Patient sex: M
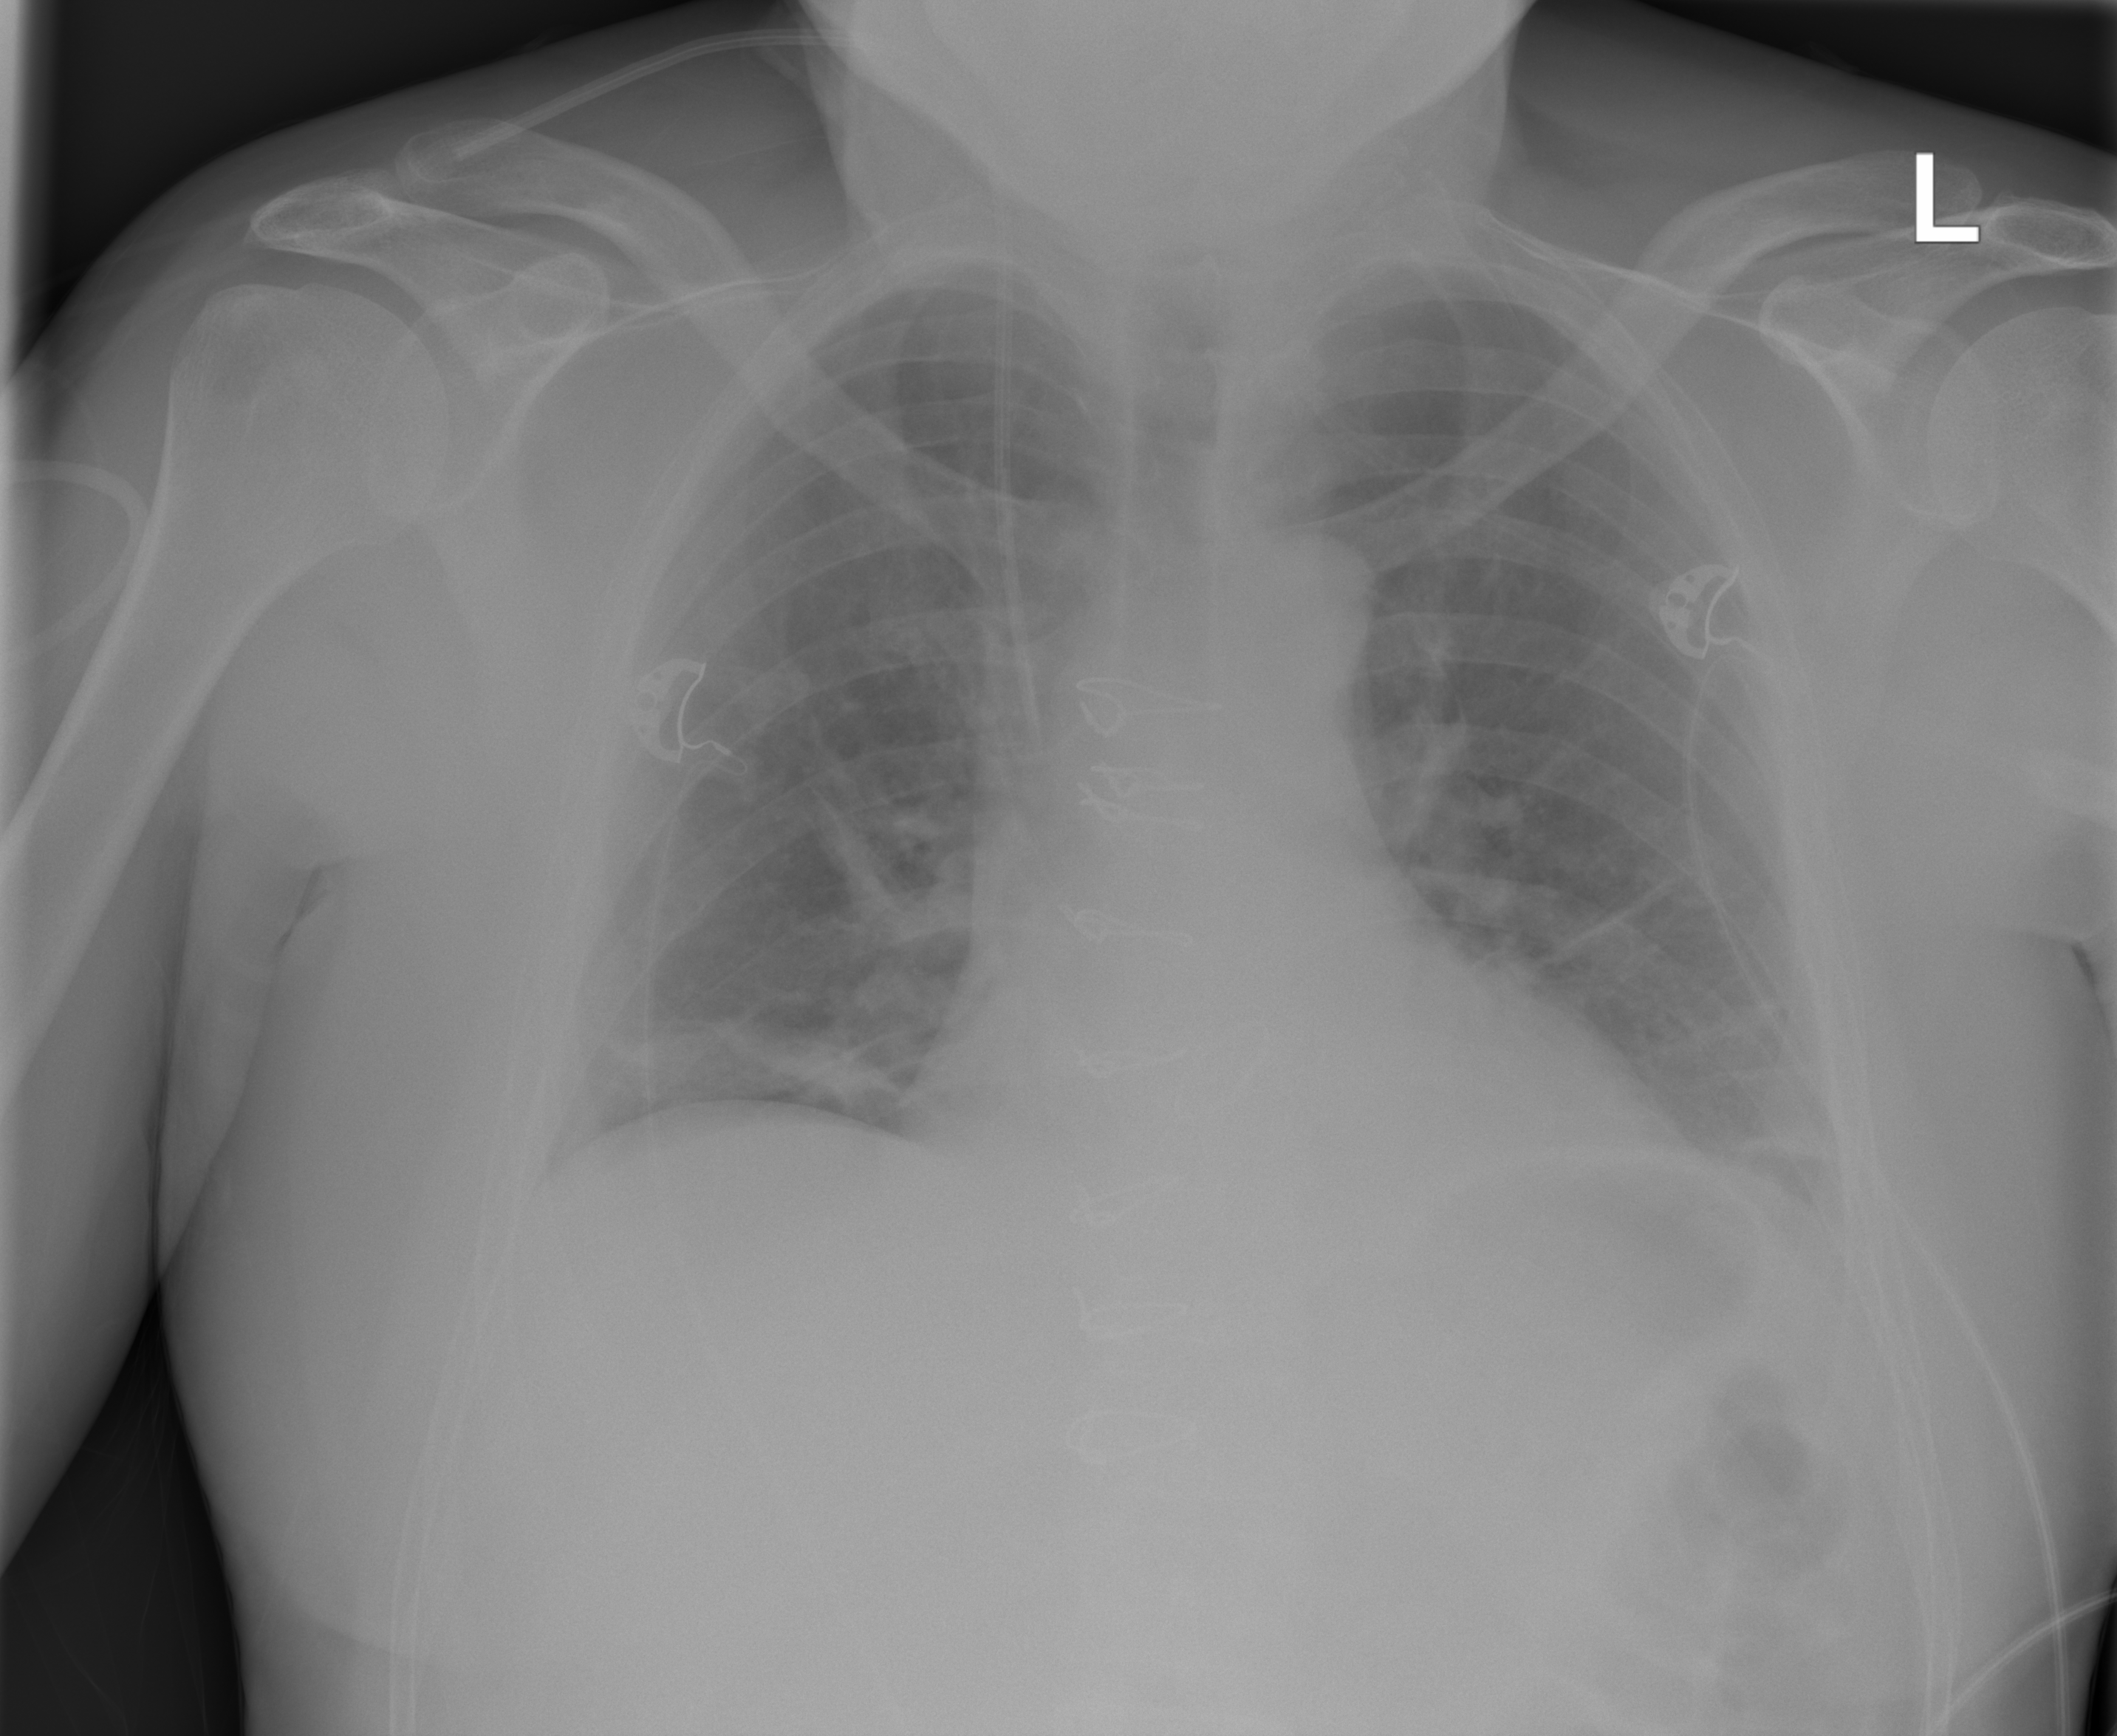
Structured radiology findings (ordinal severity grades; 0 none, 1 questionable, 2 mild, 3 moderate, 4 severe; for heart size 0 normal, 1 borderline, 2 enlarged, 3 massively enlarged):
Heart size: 2
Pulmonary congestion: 0
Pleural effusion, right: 0
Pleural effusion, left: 0
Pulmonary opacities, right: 1
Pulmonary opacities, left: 0
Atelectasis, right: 2
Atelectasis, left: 2